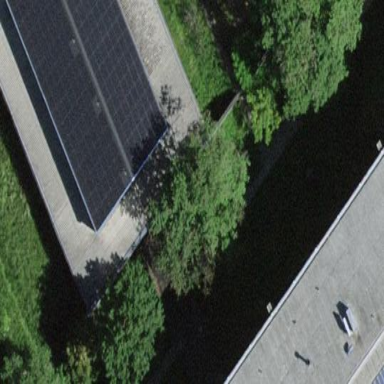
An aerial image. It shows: School building.